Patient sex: F
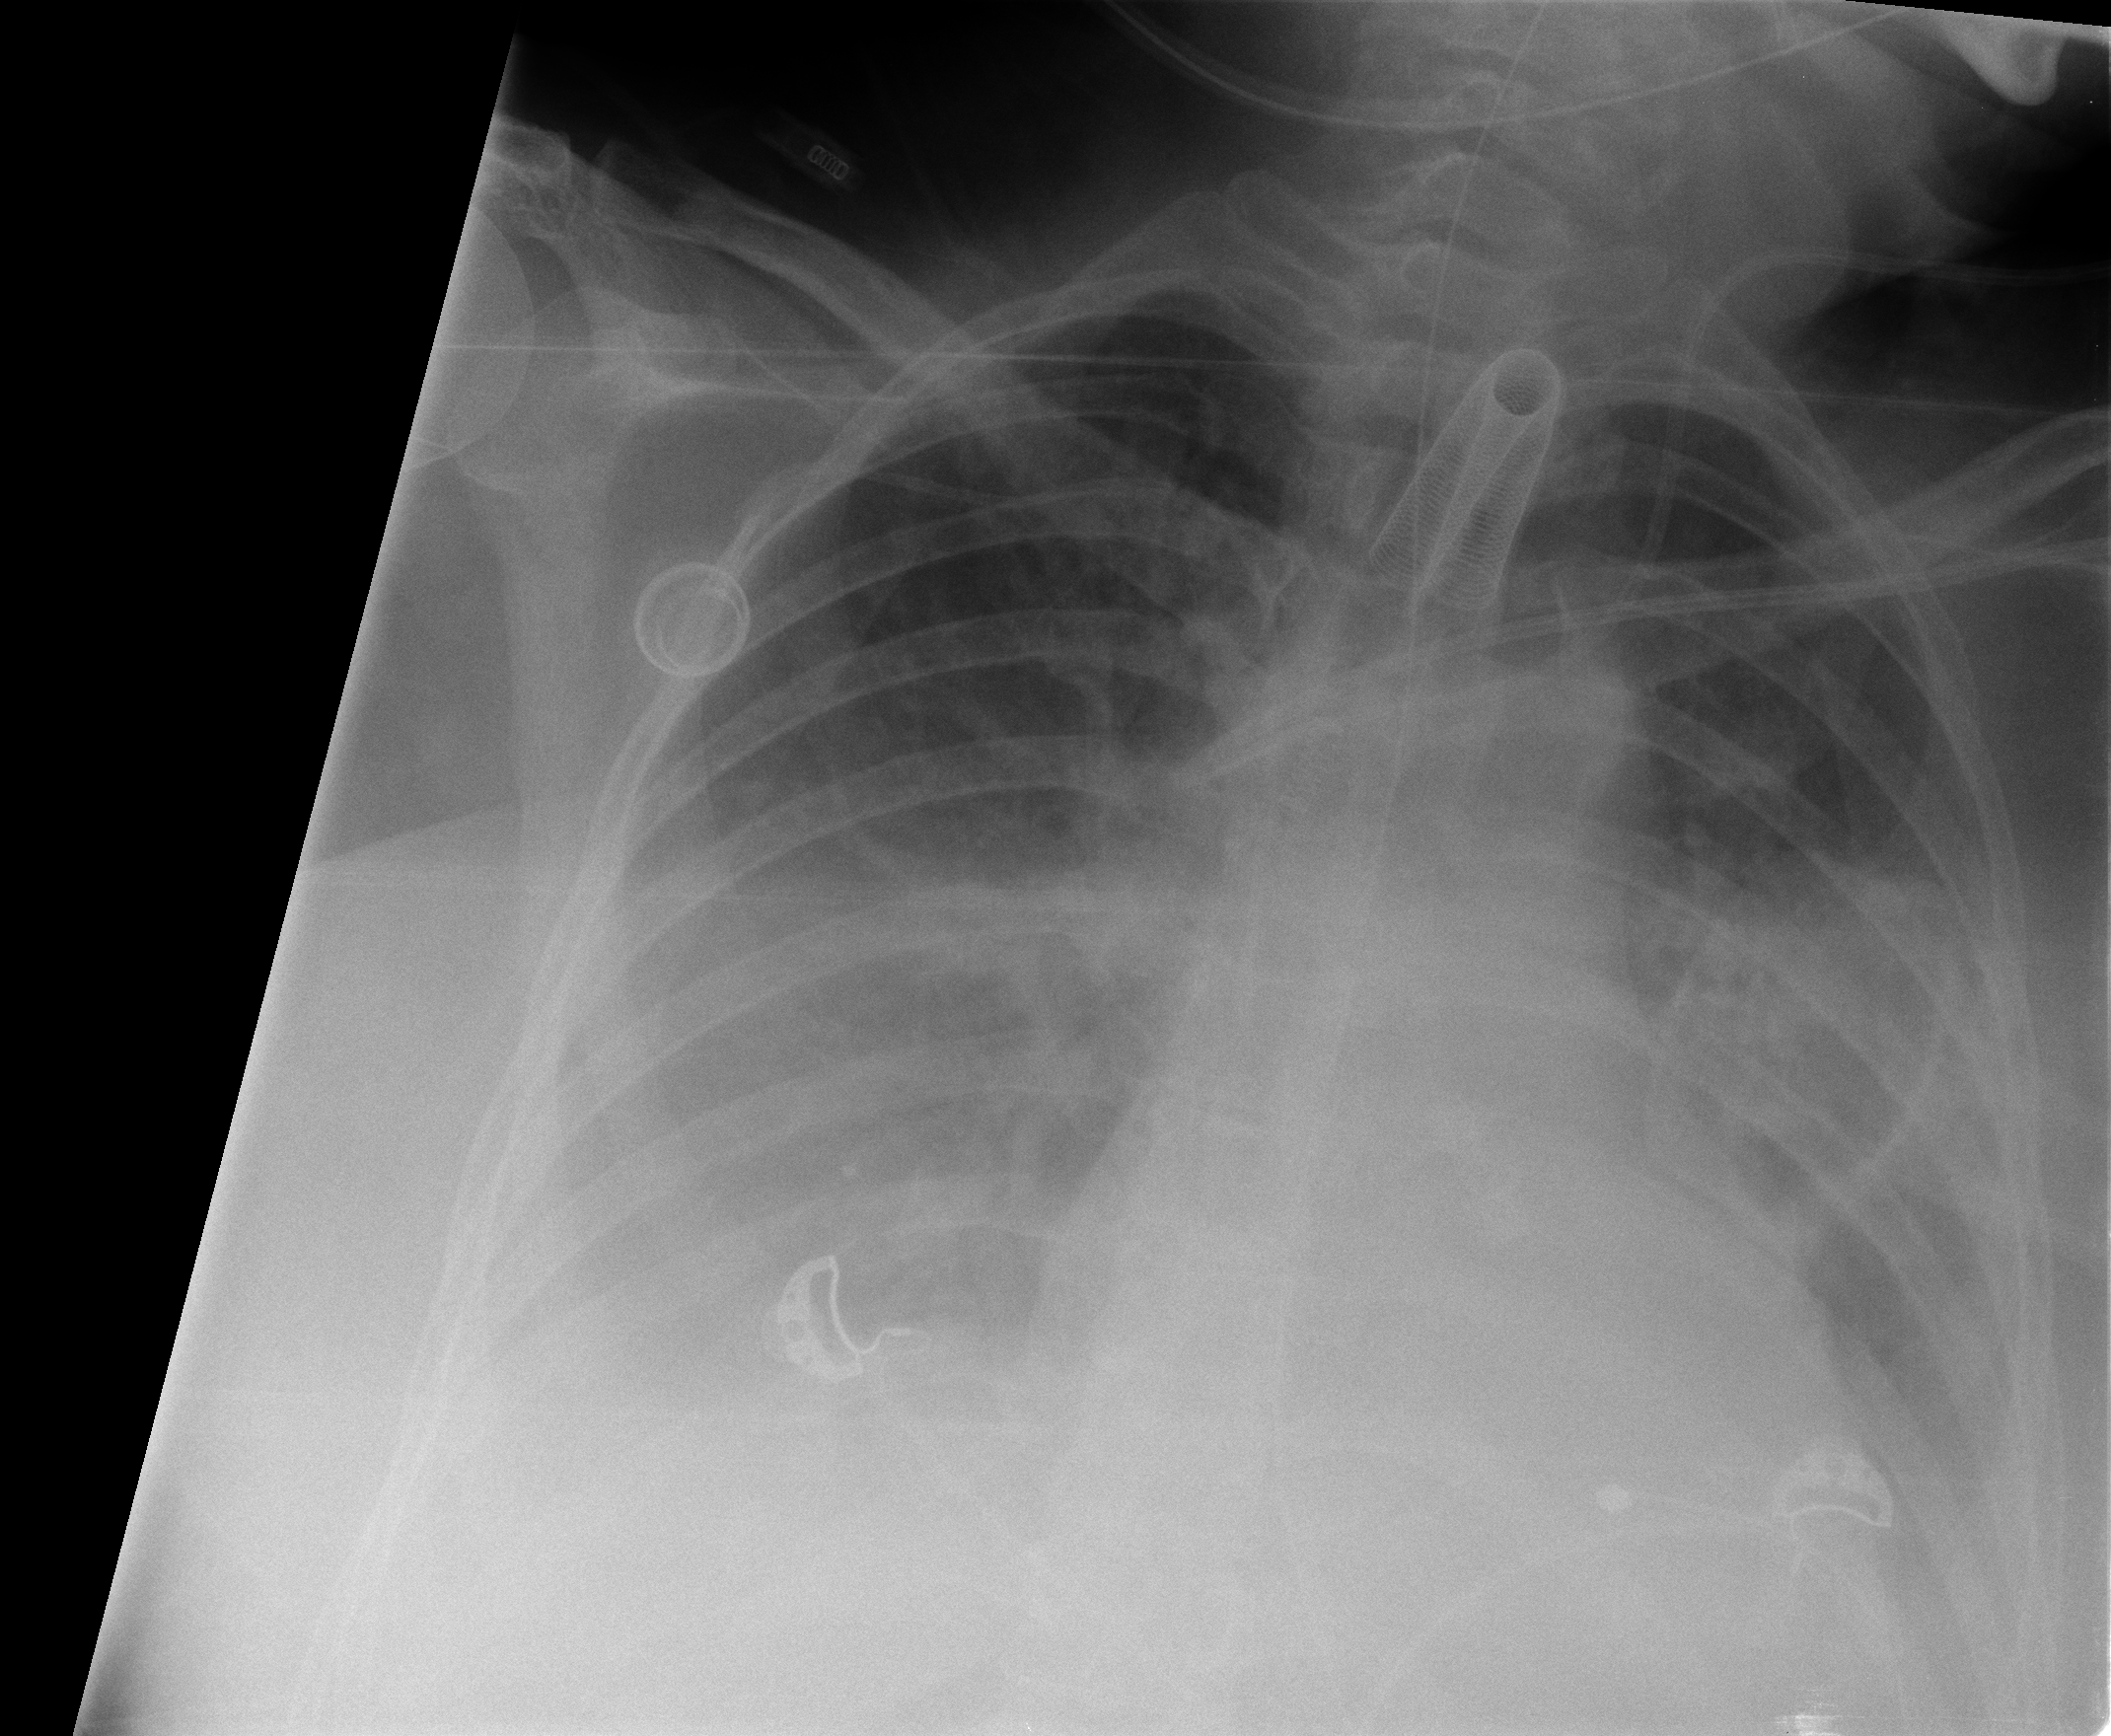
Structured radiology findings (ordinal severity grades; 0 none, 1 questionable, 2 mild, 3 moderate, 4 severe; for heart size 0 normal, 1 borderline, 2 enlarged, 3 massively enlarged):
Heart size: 2
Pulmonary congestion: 2
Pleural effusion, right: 2
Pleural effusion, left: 2
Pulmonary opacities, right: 1
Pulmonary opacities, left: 1
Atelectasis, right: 2
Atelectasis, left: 2